Question: Last one for today, I promise! :o)
Does anyone know which css tag is causing both the words (Prev, Next) and the buttons to appear? I want to get rid of the words and just show the arrows for Prev/Next.

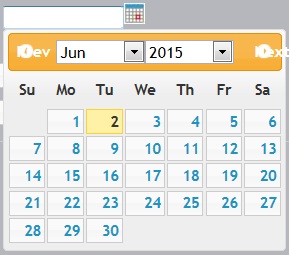
Answer: I think on the class 'ui-icon' there should be this style 'text-indent: -99999px;'